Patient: sex F, age 72
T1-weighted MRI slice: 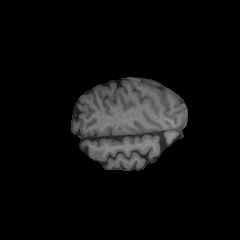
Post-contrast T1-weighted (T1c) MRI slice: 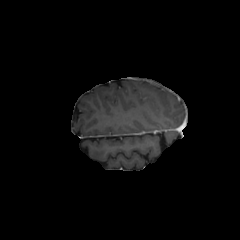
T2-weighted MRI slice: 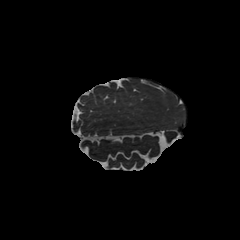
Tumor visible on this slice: no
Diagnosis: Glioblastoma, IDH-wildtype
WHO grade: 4